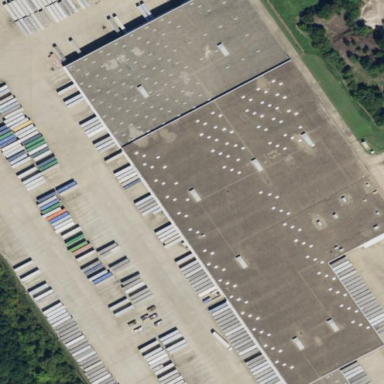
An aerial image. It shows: Warehouse.